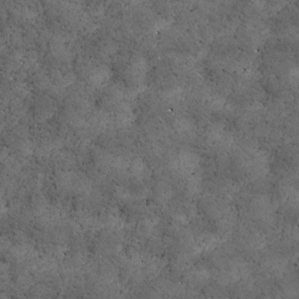
Label: non_frost